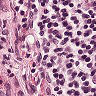
Metastatic tissue present: no